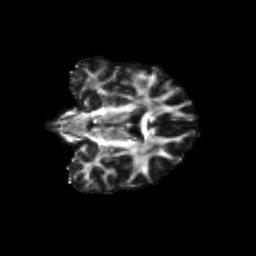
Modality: FA
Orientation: coronal
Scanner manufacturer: siemens
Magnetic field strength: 3 T
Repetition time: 9.2 s
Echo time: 0.084 s